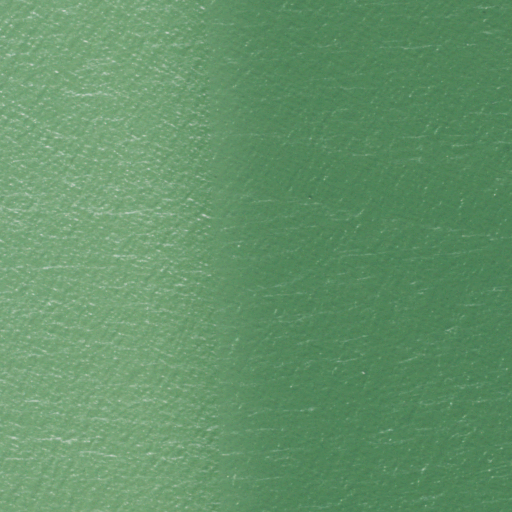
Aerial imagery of bar in Ohio named American Eagle Shoal containing only open water